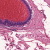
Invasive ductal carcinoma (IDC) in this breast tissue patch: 0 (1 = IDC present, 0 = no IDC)